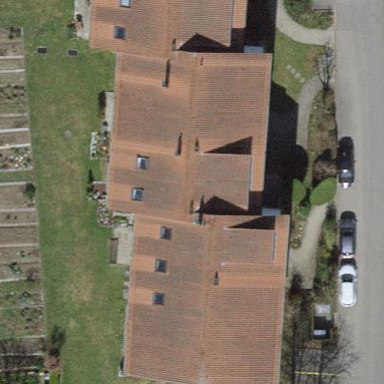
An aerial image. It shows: Building with tile roof.